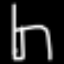
Label: chair